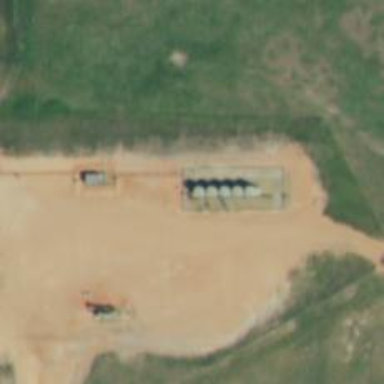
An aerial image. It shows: Storage tank that is man-made.